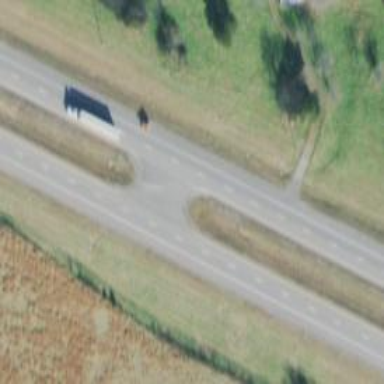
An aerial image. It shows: Trunk highway.